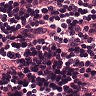
Metastatic tissue present: no